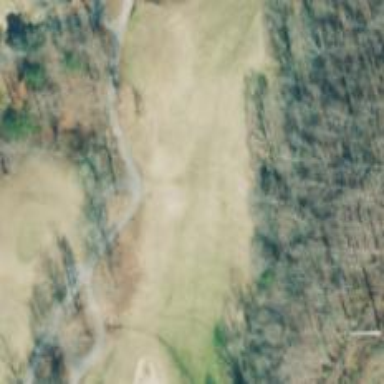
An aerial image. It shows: Pathway for golfing.